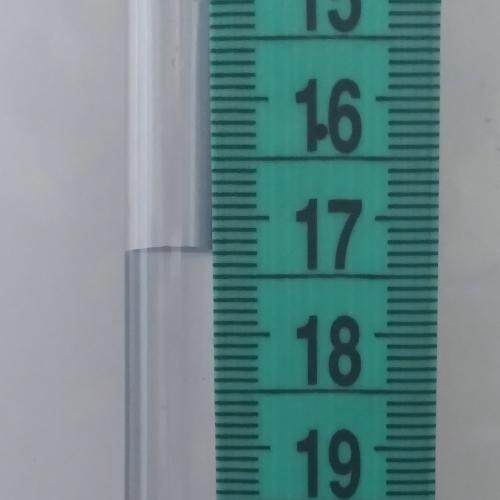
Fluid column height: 17.3 cm